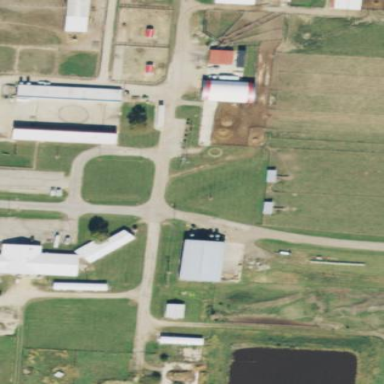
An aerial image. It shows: Farmyard area.